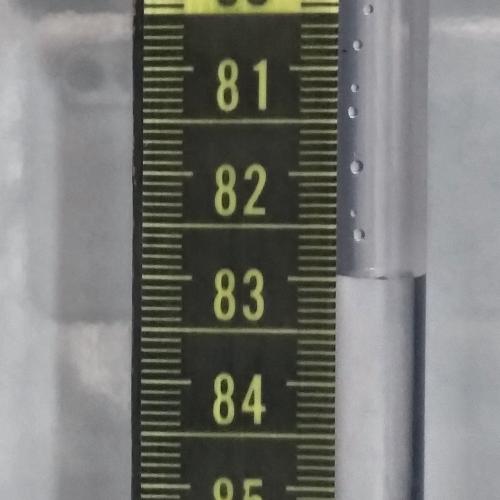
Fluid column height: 83.0 cm